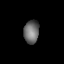
Tissue: lung
Cell type: Endothelial cells
Senescence score: 0.5738
Nuclear area (px): 342
Mean DAPI intensity: 107.626